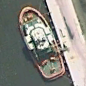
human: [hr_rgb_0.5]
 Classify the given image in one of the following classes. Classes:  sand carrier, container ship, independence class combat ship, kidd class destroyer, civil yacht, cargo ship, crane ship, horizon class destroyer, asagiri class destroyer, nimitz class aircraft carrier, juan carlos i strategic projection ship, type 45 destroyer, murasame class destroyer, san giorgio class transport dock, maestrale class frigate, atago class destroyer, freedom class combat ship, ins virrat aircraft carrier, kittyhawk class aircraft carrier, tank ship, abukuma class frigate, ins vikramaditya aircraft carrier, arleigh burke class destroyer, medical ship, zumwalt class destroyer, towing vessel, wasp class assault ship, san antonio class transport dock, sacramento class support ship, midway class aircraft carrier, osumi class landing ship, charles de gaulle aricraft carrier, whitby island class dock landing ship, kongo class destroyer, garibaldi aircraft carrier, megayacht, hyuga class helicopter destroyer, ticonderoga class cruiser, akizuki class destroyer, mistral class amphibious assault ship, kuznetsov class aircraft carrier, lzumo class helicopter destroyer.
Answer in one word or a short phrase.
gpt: Towing vessel